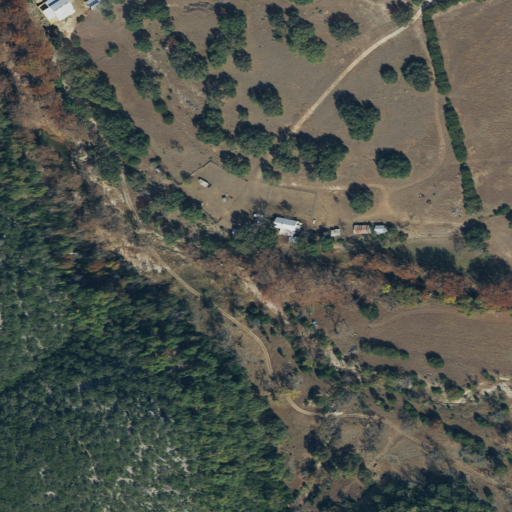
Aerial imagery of valley in Texas named Lin Hollow containing shrub, evergreen forest, deciduous forest, open development, and woody wetlands